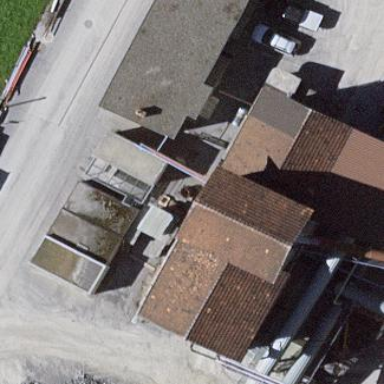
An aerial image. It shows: Industrial building.